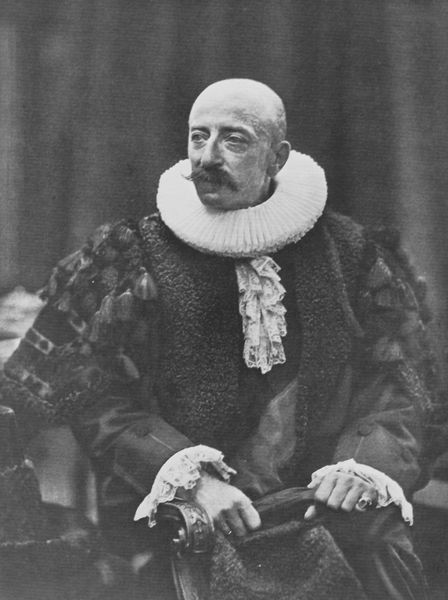
Titel: Dr. Joh. Heinrich Burchard
Künstler: Emilie Bieber
Schlagwörter: hand, mann, schatten, weiß, sitzen, grau, handschuh, handschuhe, licht, ohr, schwarz, stuhl, blick, tuch, anzug, bart, hemd, jacke, schnurrbart, augen, kragen, pelz, spitze, ärmel, bildnis, halskrause, herr, hände, portrait, porträt, vorhang, halbfigur, kostüm, mantel, decke, spitzen, aufführung, theater, frontal, ohren, kostum, kahl, könig, schnäuzer, schnurbart, glatze, rüschen, ring, schauspiel, foto, fotografie, photographie, clown, schwarz-weiss, uniform, adeliger, manschette, manschetten, nerz, tasche, photo, halbprofil, rinde, aristokrat, prinz, schauspieler, cape, gustav, artist, jabot, siegelring, ehering, würdenträger, manchetten, shakespeare, hamlet, kosak, meyerlinck, moustache, king lear, artis, pfe, nicht bunt, moustage